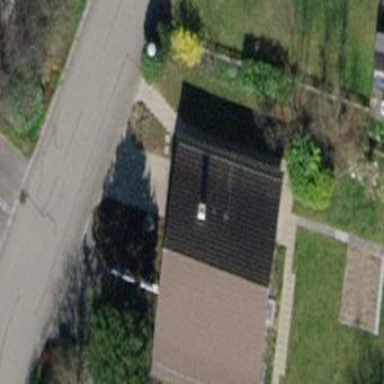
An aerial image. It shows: Detached building with gabled roof.